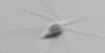
Label: Calciopappus